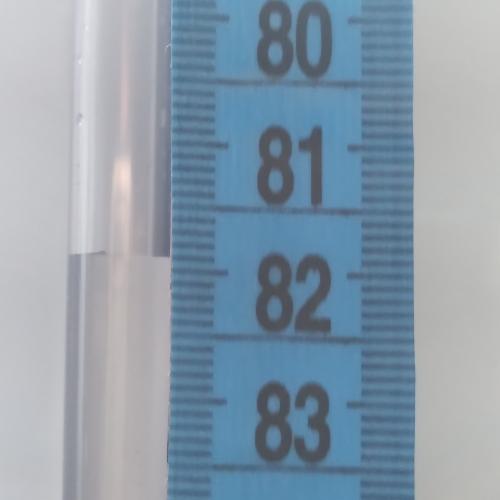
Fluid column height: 81.9 cm